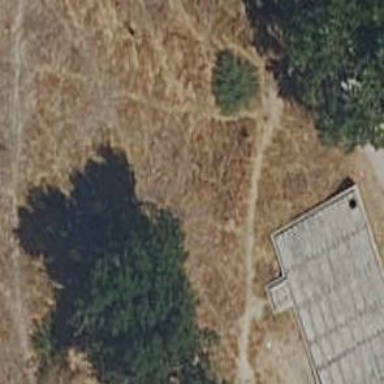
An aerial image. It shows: Path.